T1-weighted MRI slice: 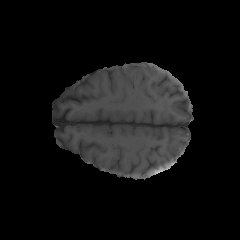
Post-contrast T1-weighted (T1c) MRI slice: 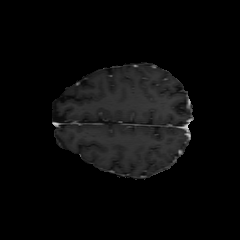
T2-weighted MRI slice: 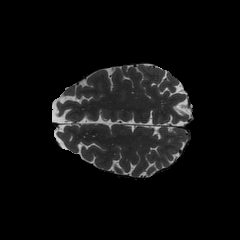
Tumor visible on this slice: no